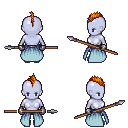
a pixel art fantasy rpg character, female body template, dark elf, purple skin, overskirt, metal pants, dark blonde mohawk hairstyle, metal gloves, white slippers, spear, four views (front, back, left, right), 2x2 character sprite sheet, small pixel art, hard edges, no anti-aliasing